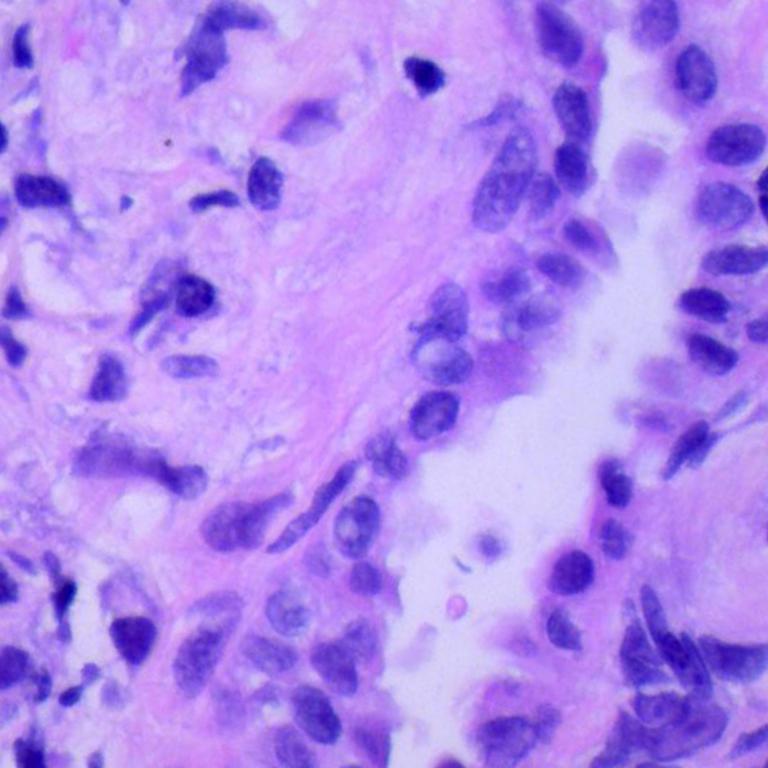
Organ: lung
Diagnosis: adenocarcinomas